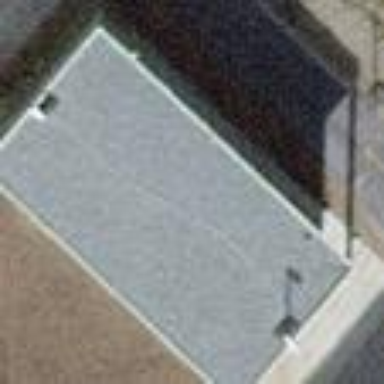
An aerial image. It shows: Shed.